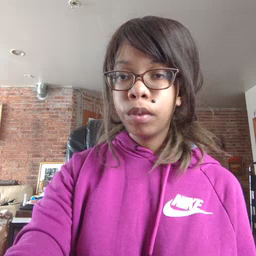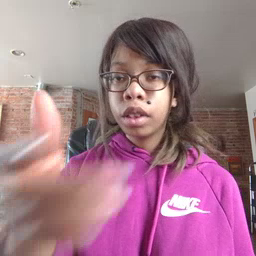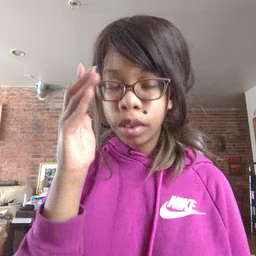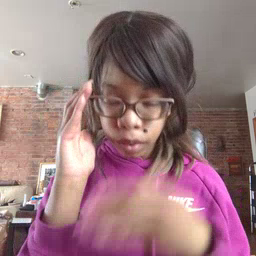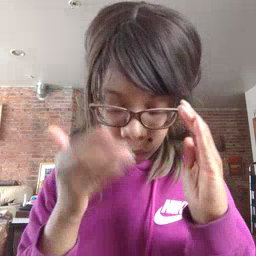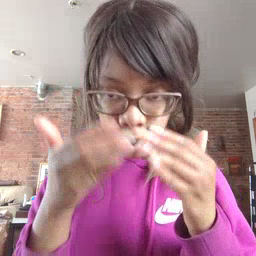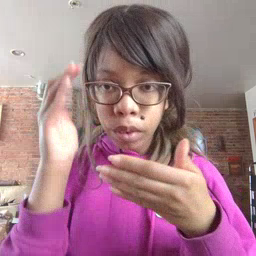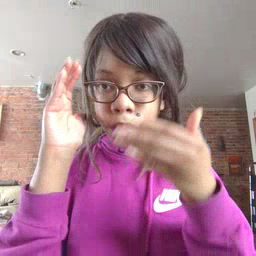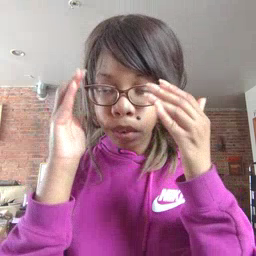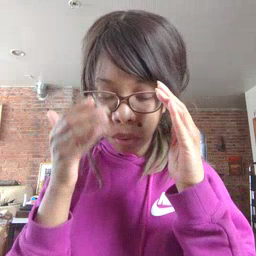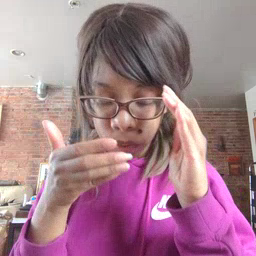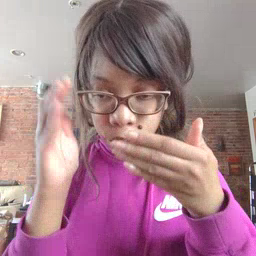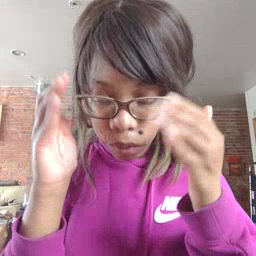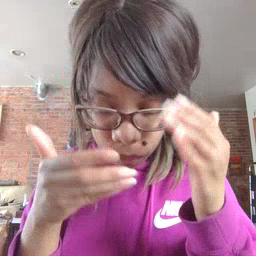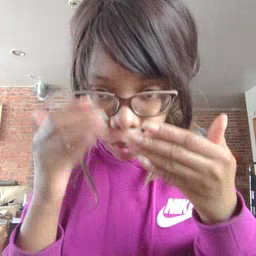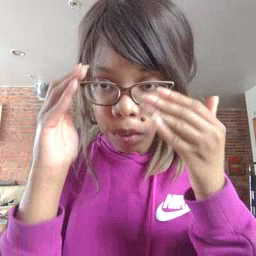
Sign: sleepy